Question: I'm currently on a project aiming to generate some formatted report from R to google sheet.
Now I'm using googlesheets4 package and able to write data into google sheet from R. But is there a way to do some formatting work? like , , add $ sign or conditional formatting and etc.
Here is the example spread sheet I made.
<URL>
the output I want is like this(in sheet2), having $ in spend col, keep integer in kpi cols and conditional formatting on upsell cols

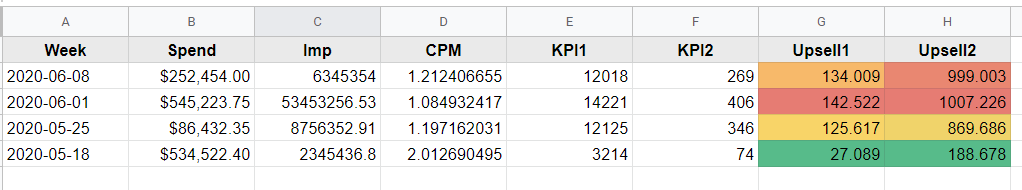
Answer: I ran into the same issue. I don't believe googlesheets4 has this type of functionality (yet at least.)
The way I (quite inefficiently) worked around this was by creating two sheets, taking advantage of the fact that it is possible to format cells that have native/google sheets functions.
The first spreadsheet contained the raw data imported from the R script, which could not be formatted. The second sheet was formatted to my liking, then collected the first sheet's data through functions.
Hope this helps! I would have added this as a comment but I do not yet have the reputation to do so.